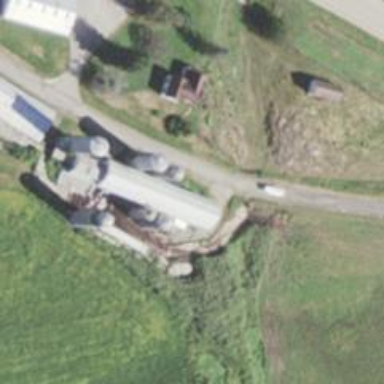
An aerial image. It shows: Silo.